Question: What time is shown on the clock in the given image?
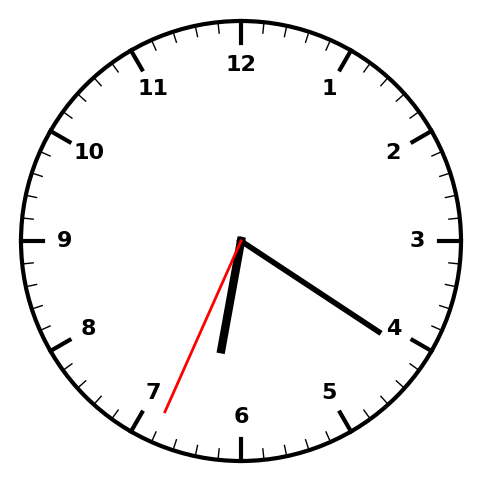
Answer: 06:20:34